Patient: sex F, age 80
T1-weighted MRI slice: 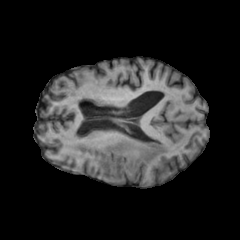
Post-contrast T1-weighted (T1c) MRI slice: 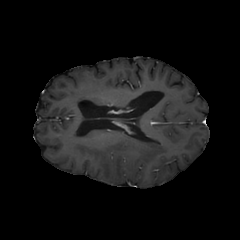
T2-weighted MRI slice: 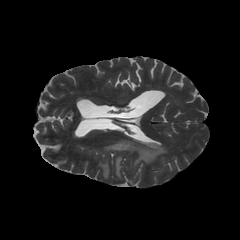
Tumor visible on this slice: yes
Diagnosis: Glioblastoma, IDH-wildtype
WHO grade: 4